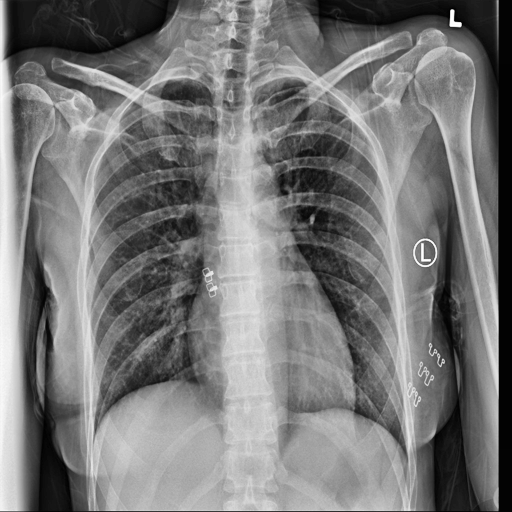
Finding: NORMAL